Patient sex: M
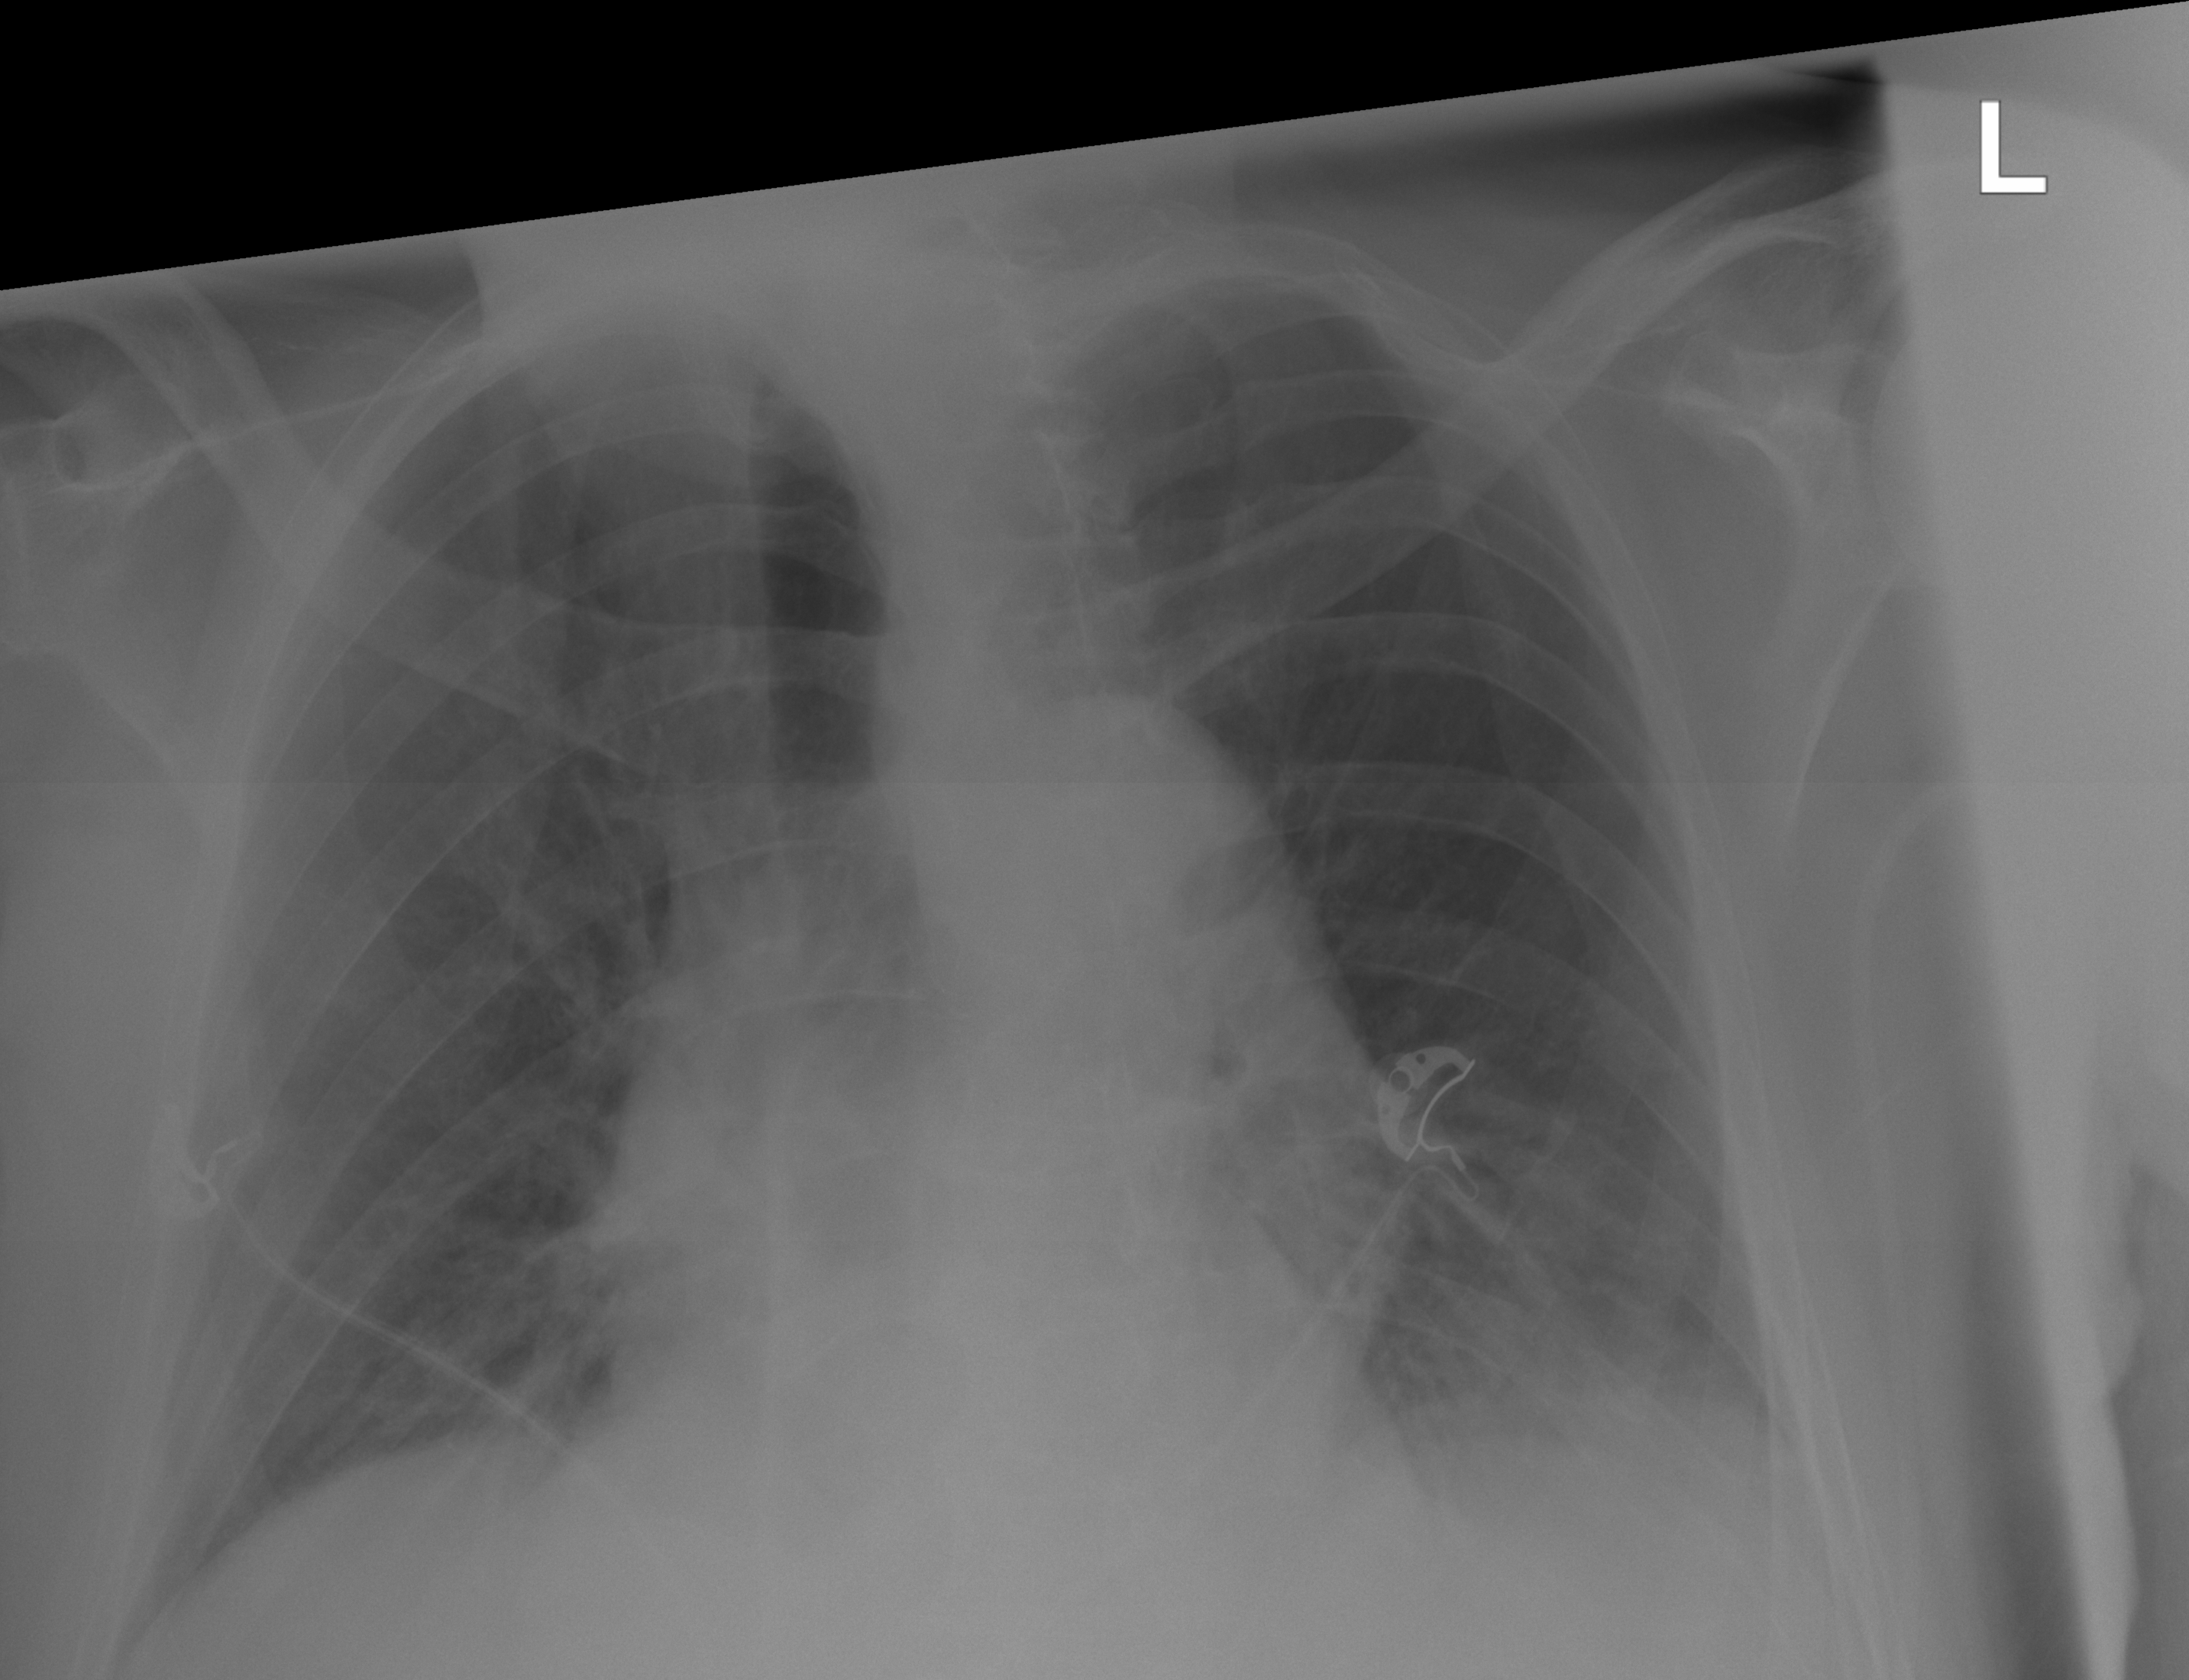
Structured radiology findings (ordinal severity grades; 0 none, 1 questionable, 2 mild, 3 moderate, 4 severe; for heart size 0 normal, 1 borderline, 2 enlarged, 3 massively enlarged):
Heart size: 0
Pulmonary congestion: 0
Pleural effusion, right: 0
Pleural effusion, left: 2
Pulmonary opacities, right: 2
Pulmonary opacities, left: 2
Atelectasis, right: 0
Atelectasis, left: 2